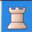
Piece: wR